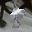
Label: 7